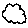
Label: cloud